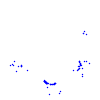
Particle: kaon